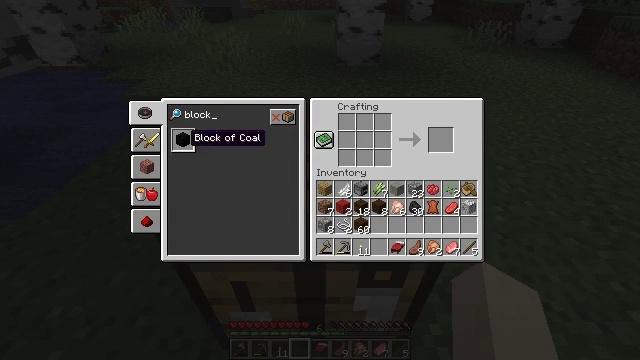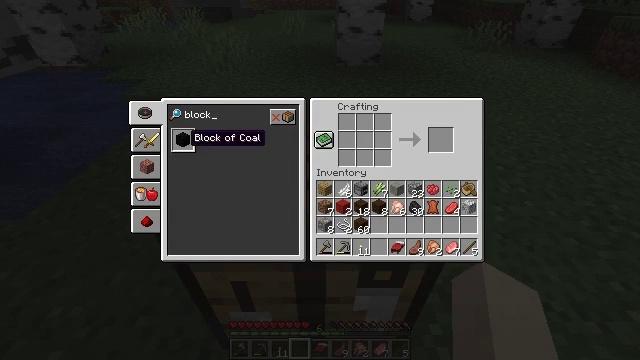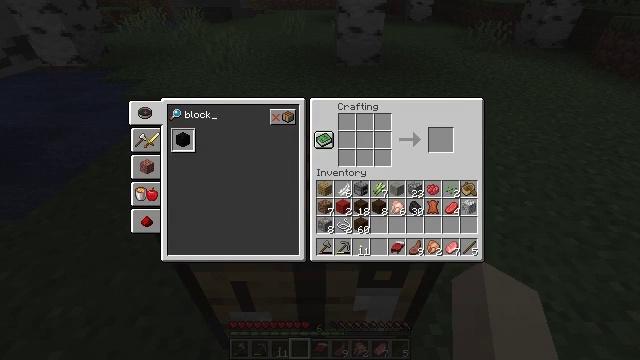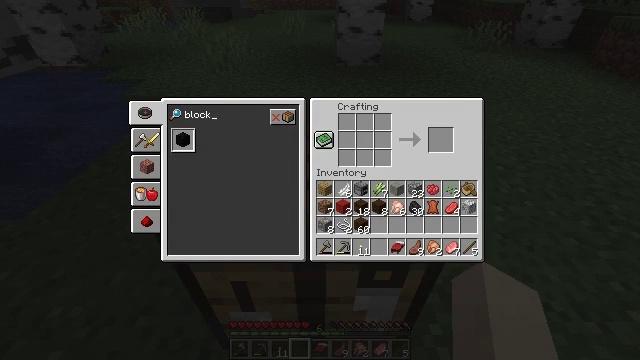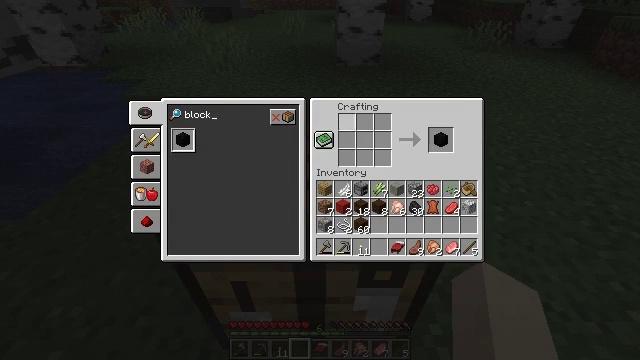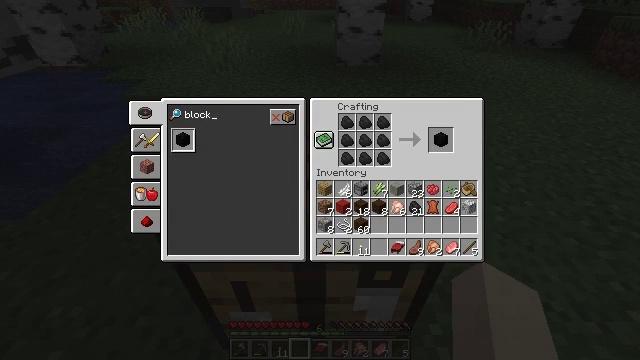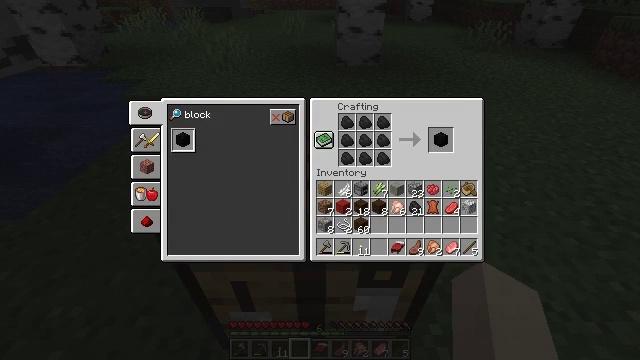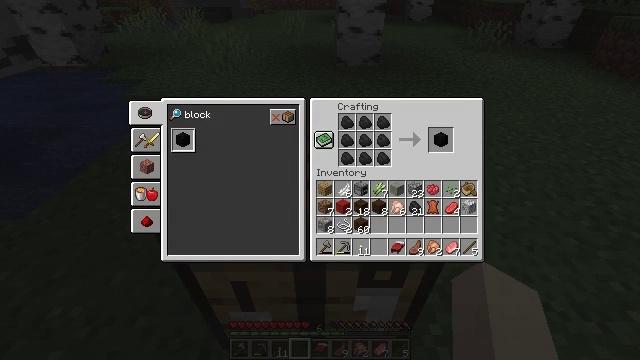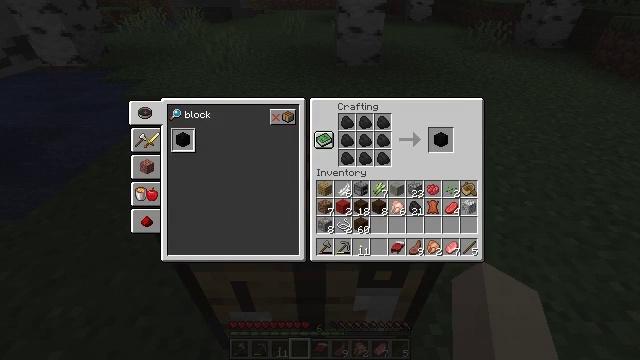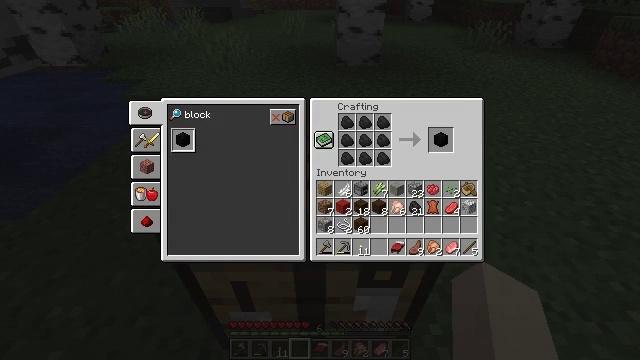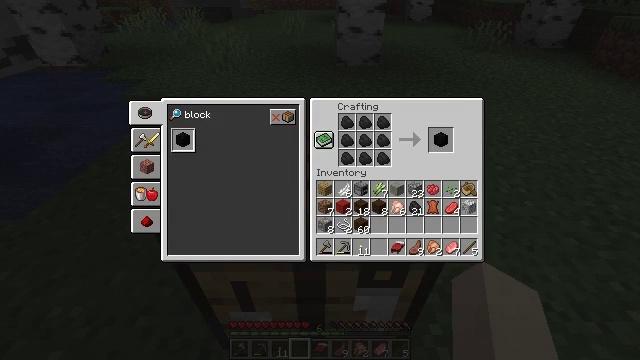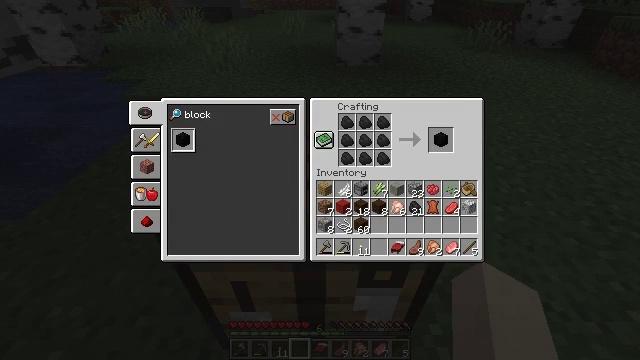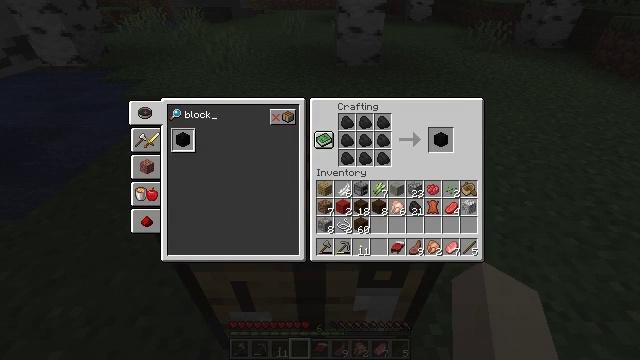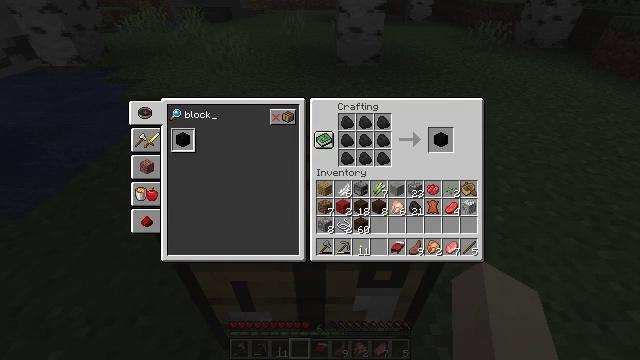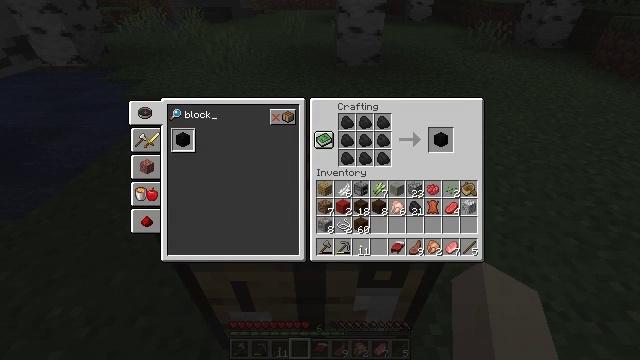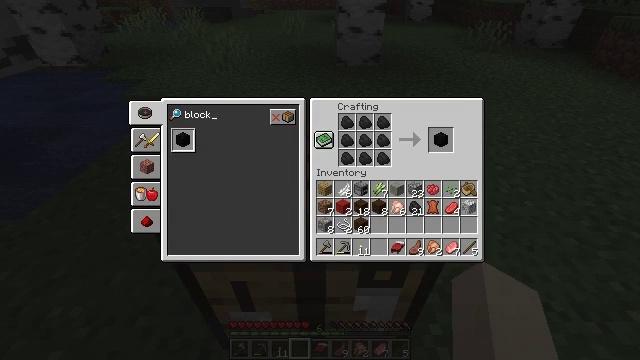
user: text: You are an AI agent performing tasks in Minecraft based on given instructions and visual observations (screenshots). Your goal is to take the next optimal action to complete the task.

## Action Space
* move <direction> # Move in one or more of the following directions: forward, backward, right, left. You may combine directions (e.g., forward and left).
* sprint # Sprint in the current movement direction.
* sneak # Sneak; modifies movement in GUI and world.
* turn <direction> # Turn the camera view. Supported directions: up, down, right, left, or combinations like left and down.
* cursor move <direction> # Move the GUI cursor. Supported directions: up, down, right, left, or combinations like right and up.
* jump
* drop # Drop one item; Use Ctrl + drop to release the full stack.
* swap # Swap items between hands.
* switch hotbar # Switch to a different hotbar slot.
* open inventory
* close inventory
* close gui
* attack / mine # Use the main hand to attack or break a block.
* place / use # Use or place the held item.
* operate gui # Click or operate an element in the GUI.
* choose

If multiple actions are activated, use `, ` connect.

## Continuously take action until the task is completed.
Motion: motion action
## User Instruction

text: Use coal to craft a coal block.
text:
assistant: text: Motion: operate gui
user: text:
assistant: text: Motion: cursor move right
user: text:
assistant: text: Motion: cursor move right and up
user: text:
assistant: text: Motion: cursor move right
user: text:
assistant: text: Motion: cursor move right
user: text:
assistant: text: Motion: no_op
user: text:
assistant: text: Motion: cursor move right
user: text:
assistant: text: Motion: no_op
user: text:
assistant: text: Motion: no_op
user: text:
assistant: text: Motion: sneak
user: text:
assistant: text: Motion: sneak
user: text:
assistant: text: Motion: sneak
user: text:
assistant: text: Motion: sneak, cursor move right
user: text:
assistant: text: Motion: sneak
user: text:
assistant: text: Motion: sneak
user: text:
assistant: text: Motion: sneak
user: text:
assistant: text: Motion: sneak
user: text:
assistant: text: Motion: sneak
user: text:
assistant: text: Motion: sneak
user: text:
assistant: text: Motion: sneak
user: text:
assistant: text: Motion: sneak
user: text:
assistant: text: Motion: sneak
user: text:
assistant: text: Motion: sneak, operate gui
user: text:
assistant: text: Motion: sneak, operate gui
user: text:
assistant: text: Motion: sneak
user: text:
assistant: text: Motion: sneak
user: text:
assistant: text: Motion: sneak
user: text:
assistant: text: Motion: sneak